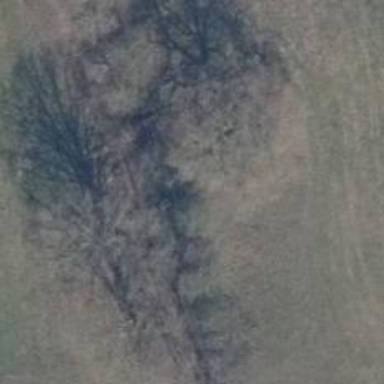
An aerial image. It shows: Row of trees in natural setting.